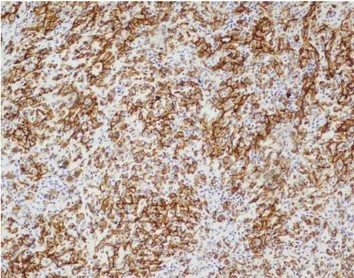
Immunohistochemical stain of the resected mass. Tumor cells expressed CD31.
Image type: pathology (immunostaining)